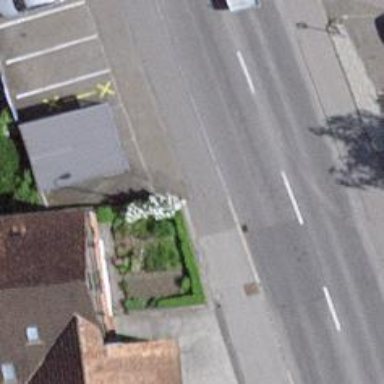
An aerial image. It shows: Bus stop with shelter. It is platform for public transport.